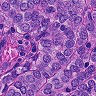
Metastatic tissue present: yes